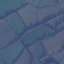
Land use / land cover class: Pasture